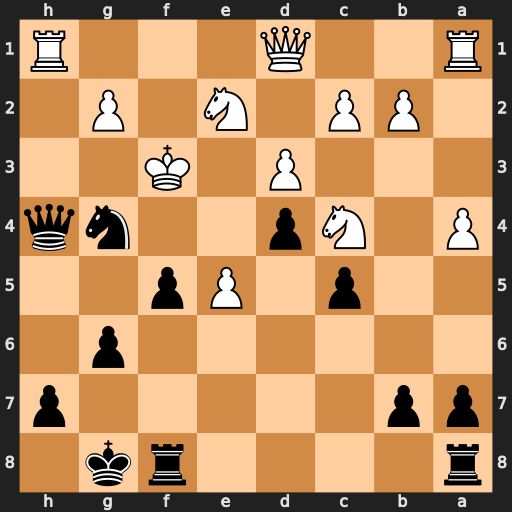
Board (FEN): r4rk1/pp5p/6p1/2p1Pp2/P1Np2nq/3P1K2/1PP1N1P1/R2Q3R
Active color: b
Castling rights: -
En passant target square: -
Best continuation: Qf2#